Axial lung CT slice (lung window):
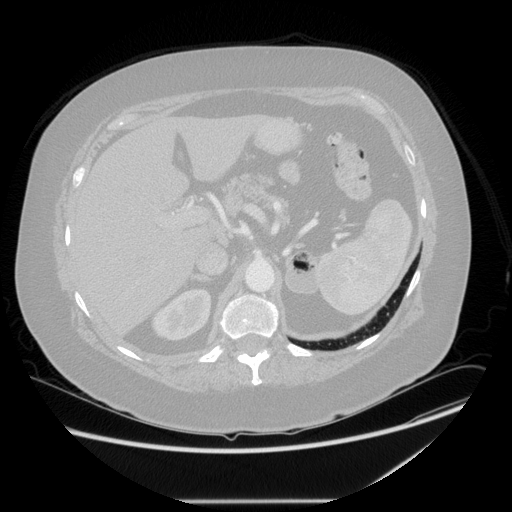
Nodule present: no